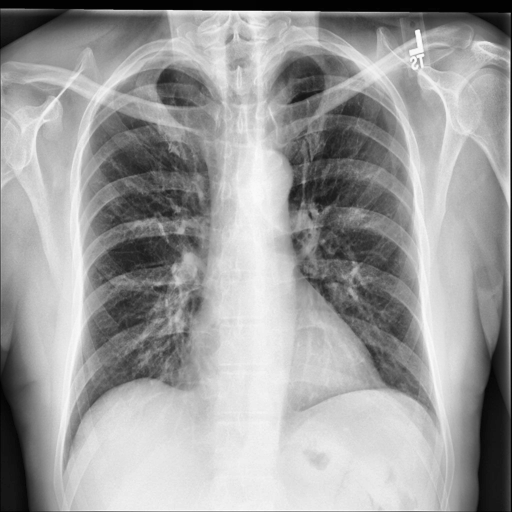
Finding: NORMAL